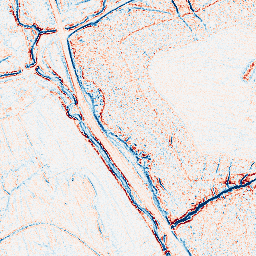
Category: edge_preserving
Decomposition family: anisotropic_diffusion
Decomposition parameters: iterations: 5
kappa: 50
gamma: 0.1
Upsampling method: cubic_catmull_rom
Upsampling parameters: scale: 2
Upsampling scale: 2